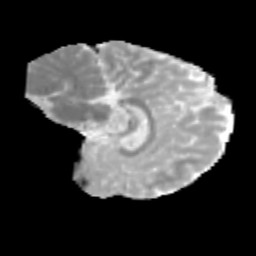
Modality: MD
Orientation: sagittal
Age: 11
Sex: male
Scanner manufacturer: siemens
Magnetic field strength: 3 T
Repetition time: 3.8 s
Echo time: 0.07 s